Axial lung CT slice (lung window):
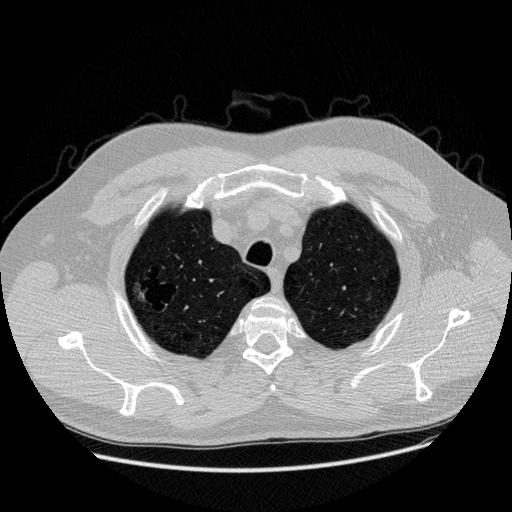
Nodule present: yes
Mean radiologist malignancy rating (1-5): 3